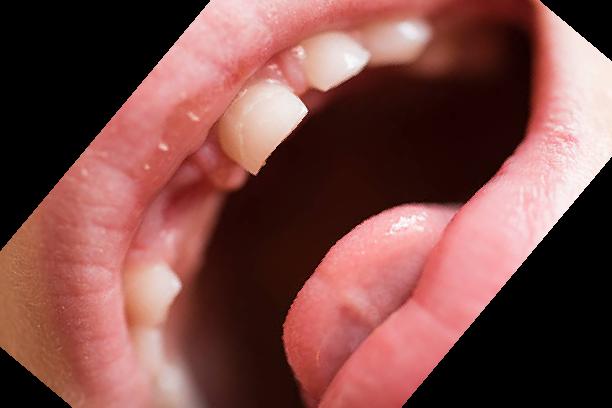
Condition: hypodontia